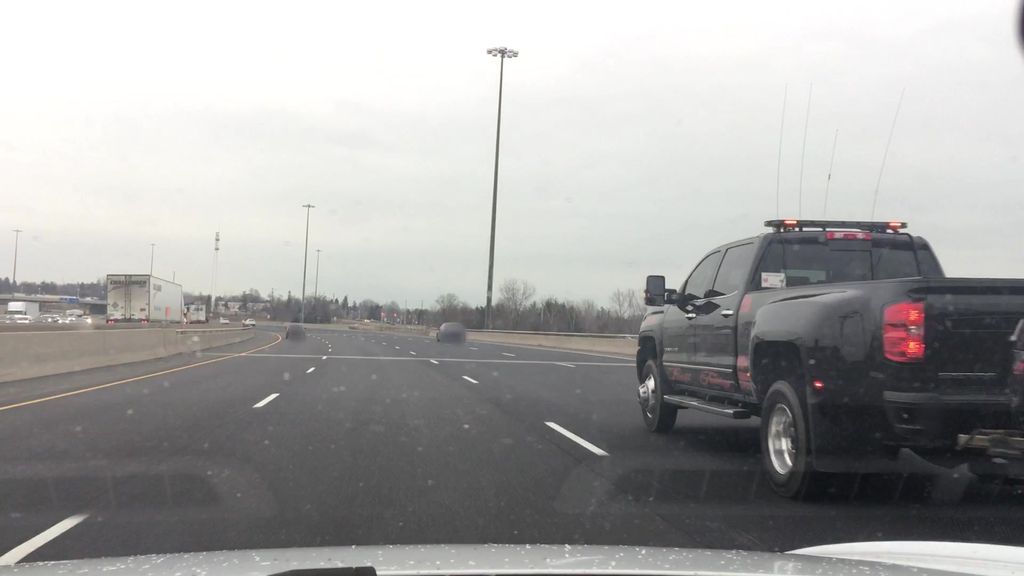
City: toronto